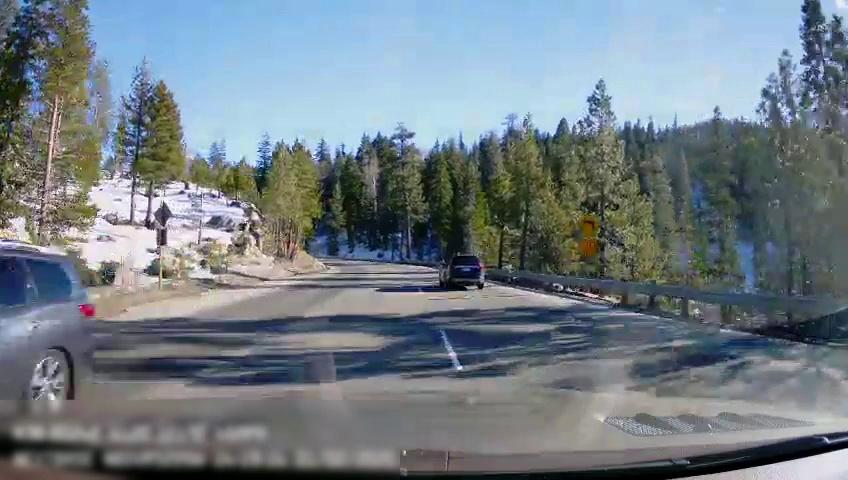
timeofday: Day
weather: Sunny
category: Drivable Space
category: Vehicles | SUV
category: Vehicles | SUV
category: Lanes | Current Lane
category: Traffic | Signs
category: Traffic | Signs